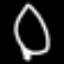
Label: leaf